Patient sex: M
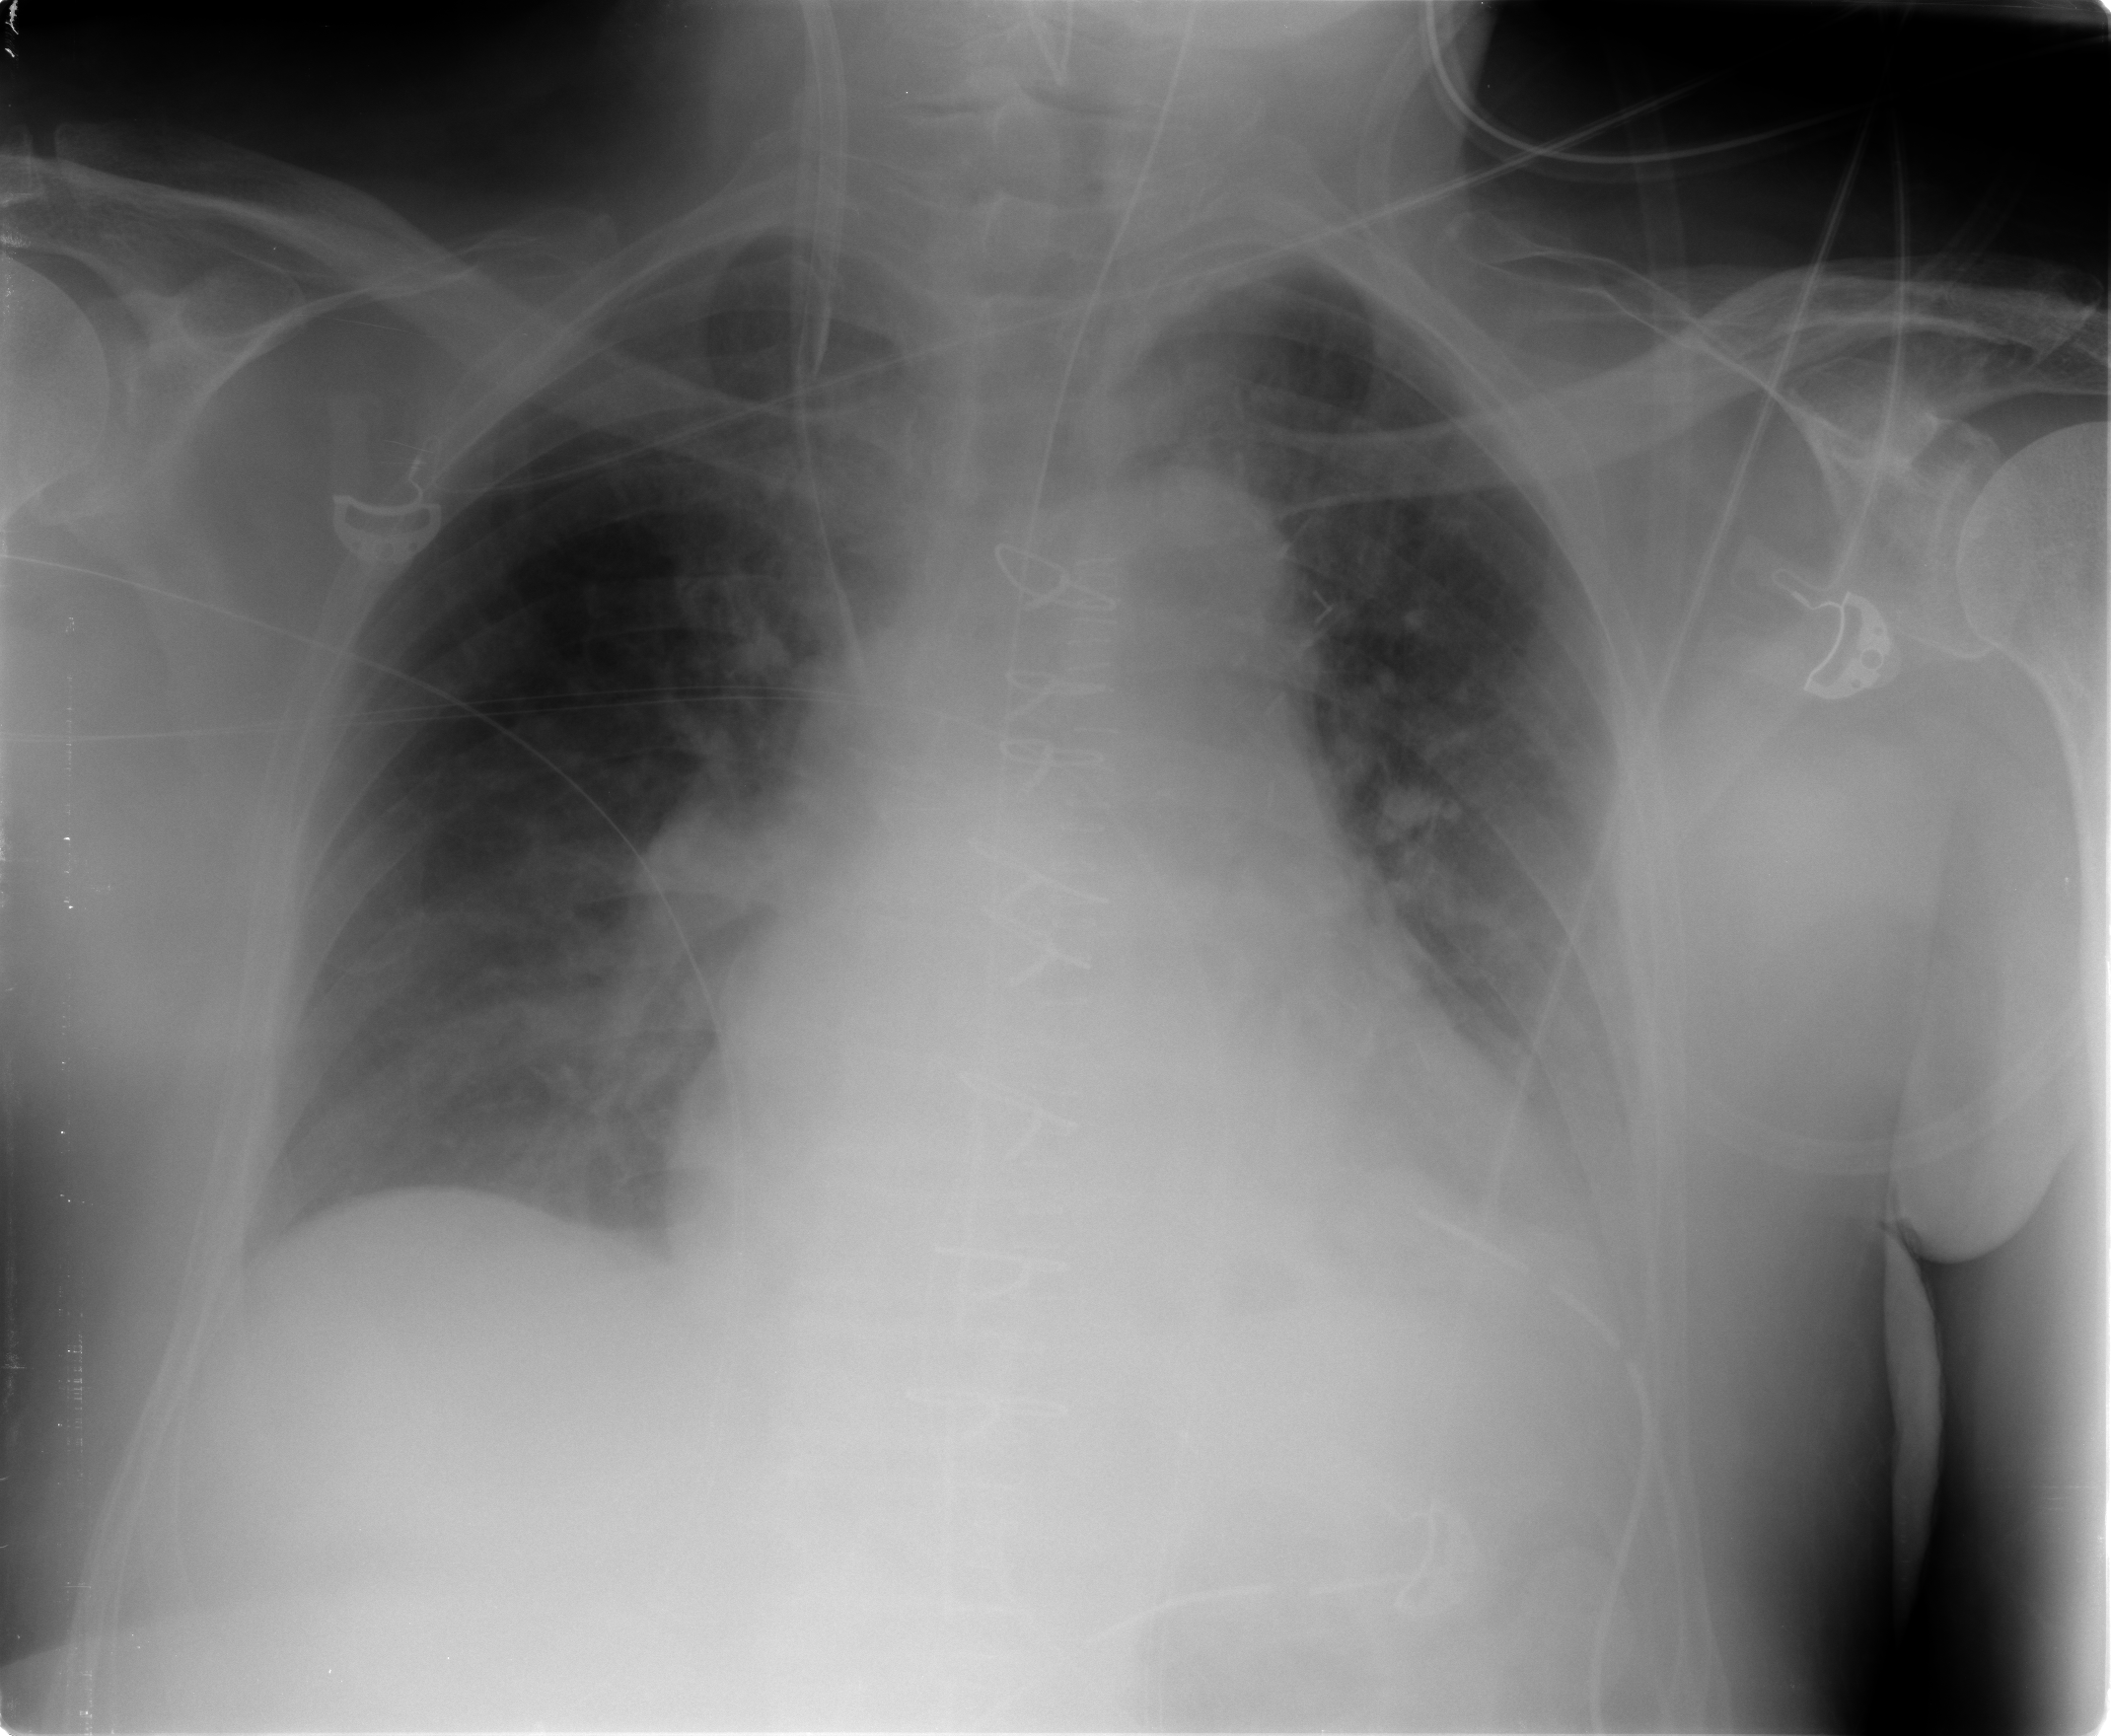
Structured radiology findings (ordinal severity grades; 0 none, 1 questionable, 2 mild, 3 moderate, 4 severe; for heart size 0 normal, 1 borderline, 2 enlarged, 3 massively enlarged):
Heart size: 2
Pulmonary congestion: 2
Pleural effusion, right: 0
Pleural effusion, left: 2
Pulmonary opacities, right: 0
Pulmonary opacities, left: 0
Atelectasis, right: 0
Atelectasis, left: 2